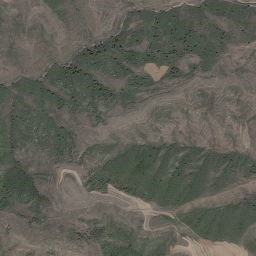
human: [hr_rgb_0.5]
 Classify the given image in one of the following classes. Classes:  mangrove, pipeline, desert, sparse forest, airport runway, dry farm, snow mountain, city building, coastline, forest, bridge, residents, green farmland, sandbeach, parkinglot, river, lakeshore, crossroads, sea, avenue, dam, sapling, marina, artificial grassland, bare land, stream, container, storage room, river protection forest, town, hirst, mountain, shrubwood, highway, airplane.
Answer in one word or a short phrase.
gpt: mountain